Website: home-depot
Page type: customer-info-address
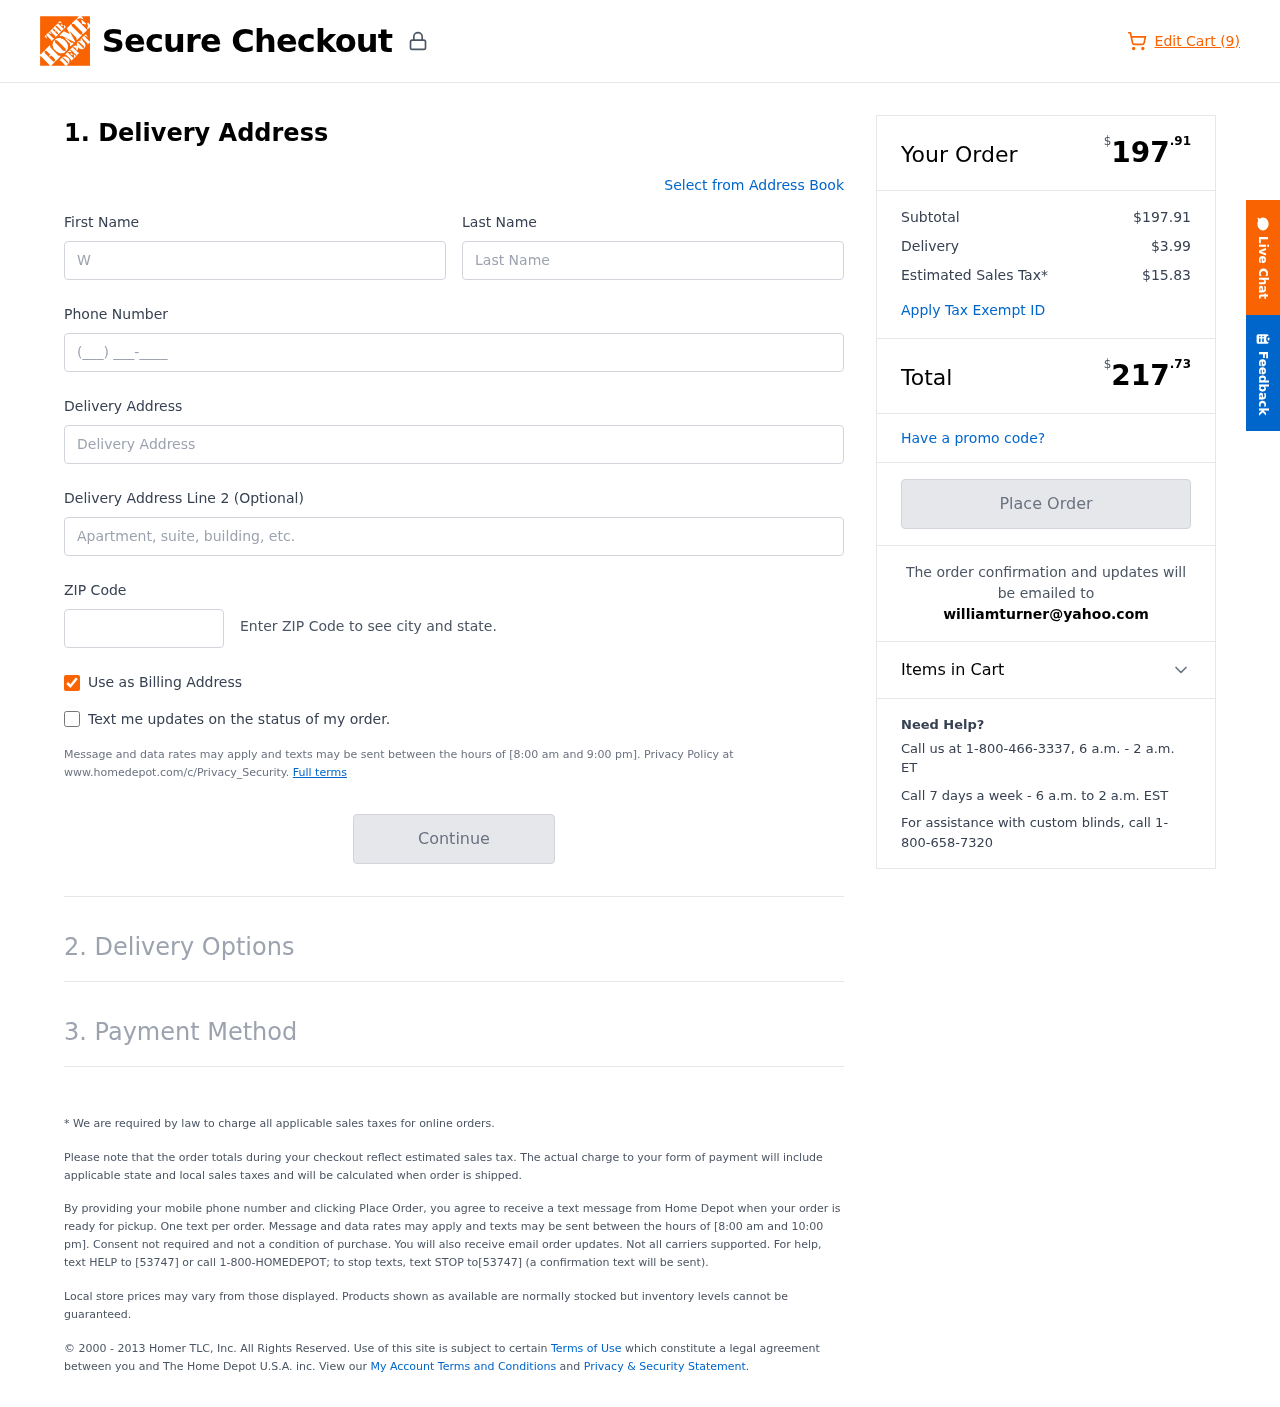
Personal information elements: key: PII_EMAIL
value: williamturner@yahoo.com
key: PII_FIRSTNAME
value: William
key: PII_LASTNAME
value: Turner
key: PII_PHONE
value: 8302836287
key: PII_POSTCODE
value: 10120
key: PII_STREET
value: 68301 Alyssa Shores Suite 955
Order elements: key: ORDER_NUM_ITEMS
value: Edit Cart (9)
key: ORDER_SUBTOTAL_HEADER
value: $197.91
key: ORDER_SUBTOTAL
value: $197.91
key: ORDER_SHIPPING_COST
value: $3.99
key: ORDER_TAX
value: $15.83
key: ORDER_TOTAL2
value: $217.73